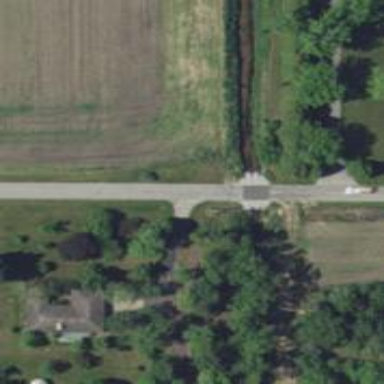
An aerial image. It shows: Culvert tunnel.